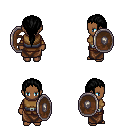
a pixel art fantasy rpg character, female body template, human, dark skin, leather chest armor, robe skirt, black ponytail hairstyle, cloth bracers, shield, four views (front, back, left, right), 2x2 character sprite sheet, small pixel art, hard edges, no anti-aliasing